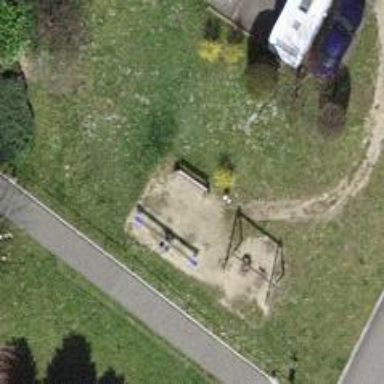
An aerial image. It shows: Picnic table placed in leisure land with bench nearby.